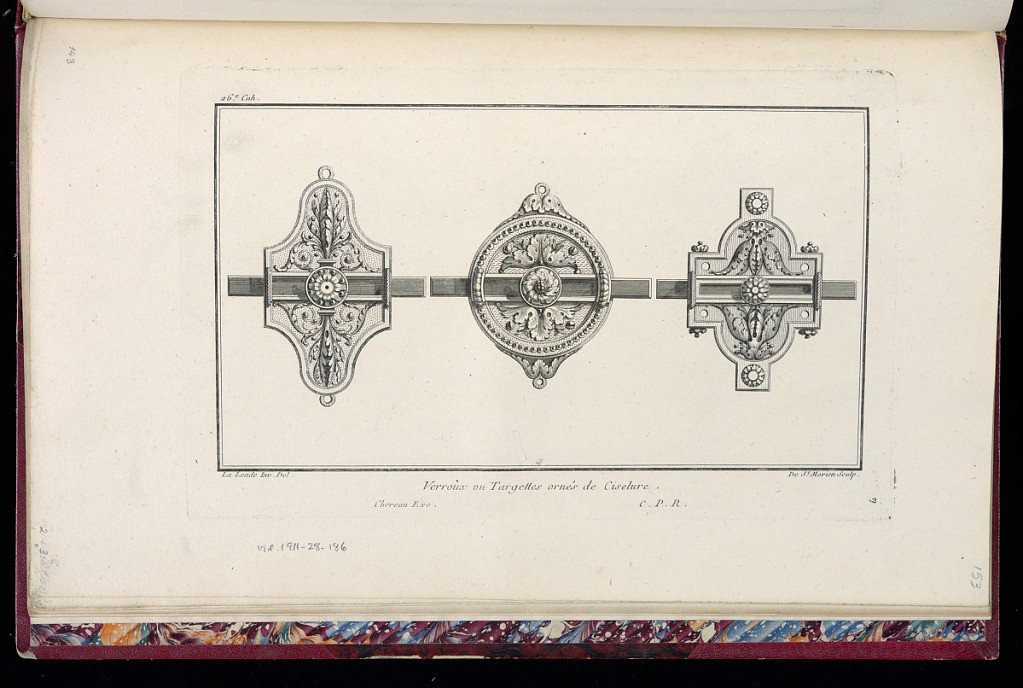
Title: Verroux ou Targettes ornés de Ciselure
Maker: Richard de Lalonde, French, active 1780–96
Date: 1775-1784
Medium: Etching on off-white laid paper
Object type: Print
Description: Three lock or latch designs with acanthus leaf, scroll, and rosette ornamentation. The plate is signed and numbered.